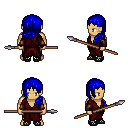
a pixel art fantasy rpg character, male body template, human, tanned skin, red robe, gold greaves, blue left-swept hairstyle, leather bracers, ghillies, spear, four views (front, back, left, right), 2x2 character sprite sheet, small pixel art, hard edges, no anti-aliasing